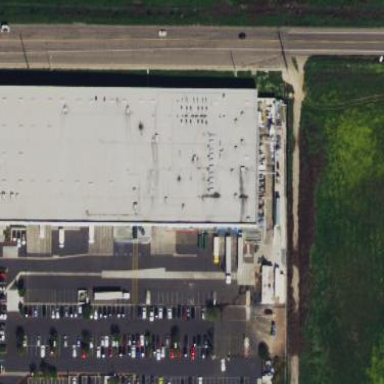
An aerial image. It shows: Industrial building.